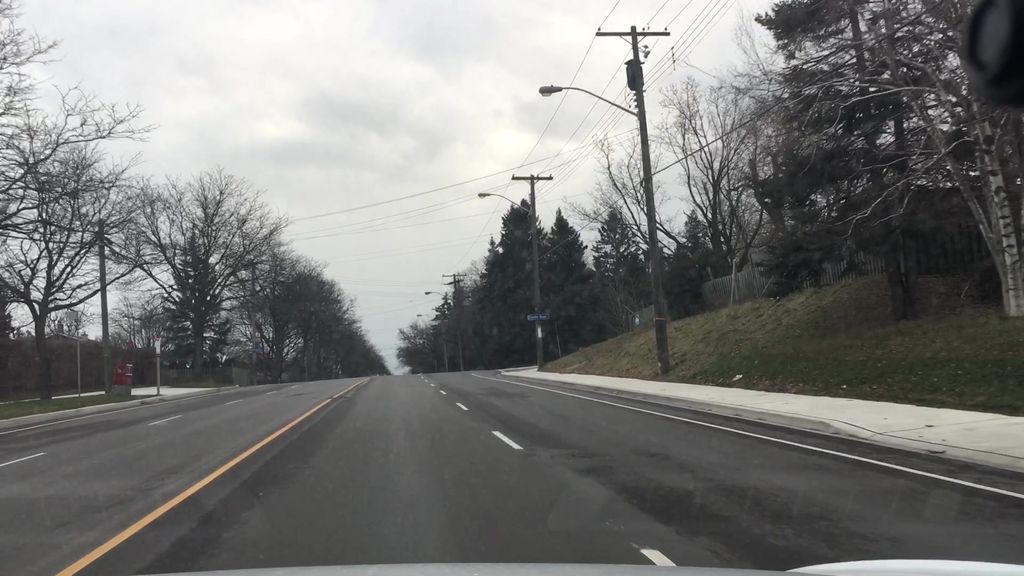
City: toronto